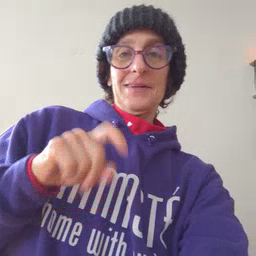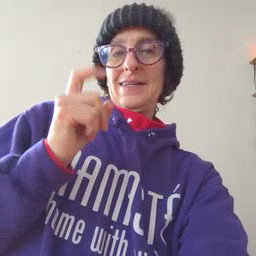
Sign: gift